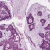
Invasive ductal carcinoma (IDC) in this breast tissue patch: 1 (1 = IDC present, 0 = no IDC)